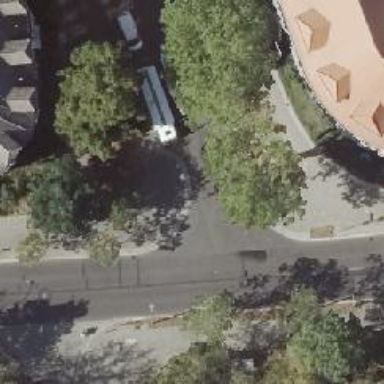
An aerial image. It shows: Unmarked road crossing.